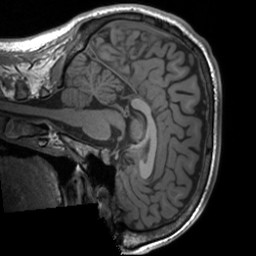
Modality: T1w
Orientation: sagittal
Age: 25
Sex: male
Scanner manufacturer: siemens
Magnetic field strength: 3 T
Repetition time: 1.9 s
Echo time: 0.00226 s